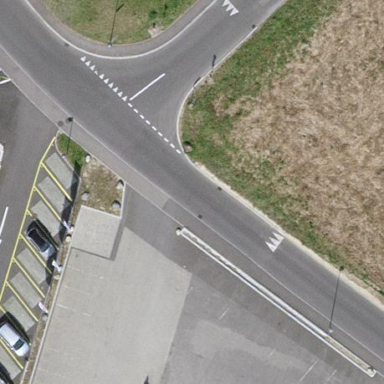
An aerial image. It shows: Parking area.